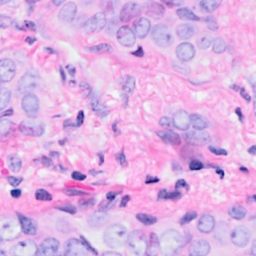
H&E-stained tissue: Breast